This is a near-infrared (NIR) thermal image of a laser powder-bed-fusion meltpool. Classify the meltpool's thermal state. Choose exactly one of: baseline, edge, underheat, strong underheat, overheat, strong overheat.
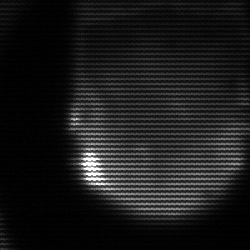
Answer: edge